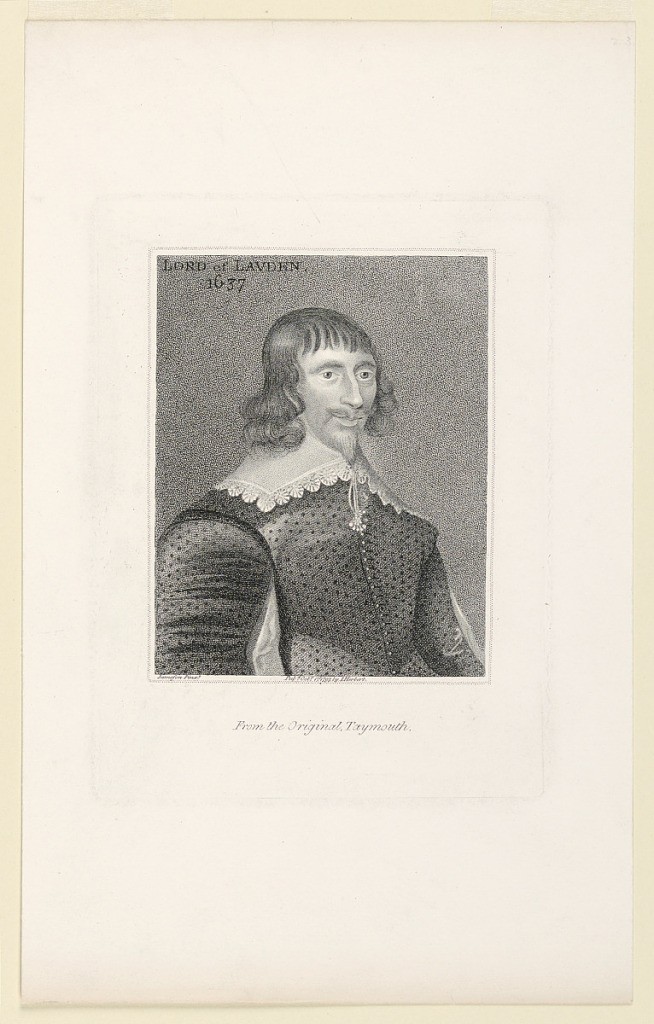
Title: Portrait of Lord of Lavden (1637)
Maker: Isaac Herbert
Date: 1797
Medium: Stipple engraving on paper
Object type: Print
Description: Half-length portrait of a man wearing a van dyck beard and lace collar over a figured doublet. He faces one quarter right. Below, engraver's and artist's names.